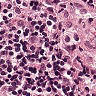
Metastatic tissue present: no